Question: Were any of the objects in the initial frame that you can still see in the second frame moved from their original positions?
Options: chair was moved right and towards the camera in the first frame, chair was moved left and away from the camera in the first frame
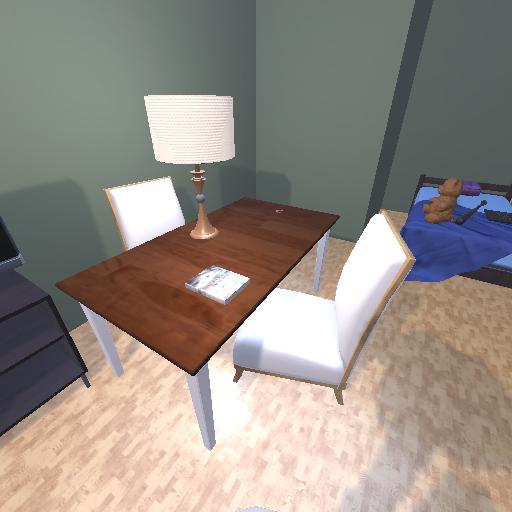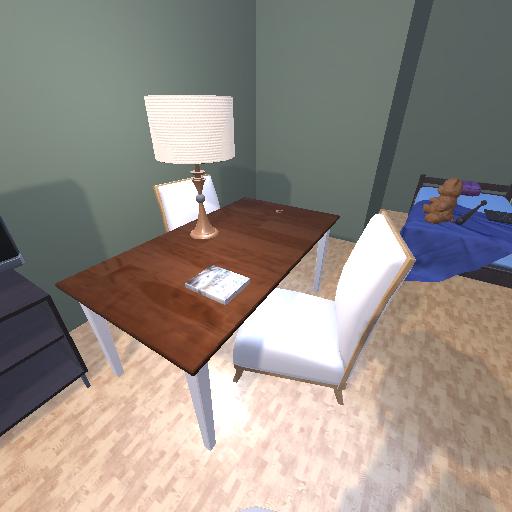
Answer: chair was moved right and towards the camera in the first frame